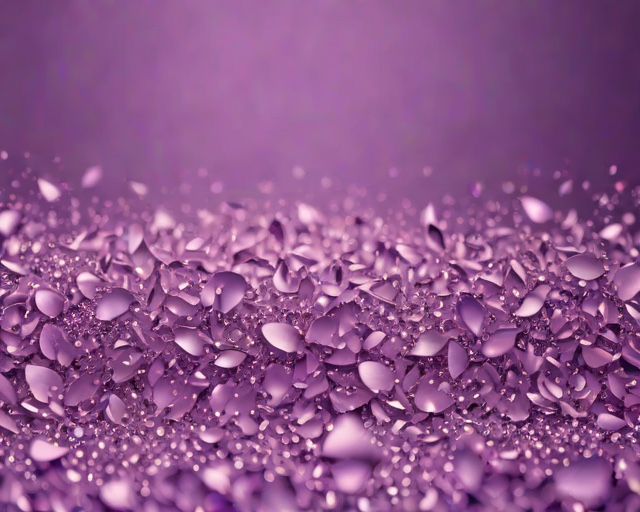
Category: Anniversary